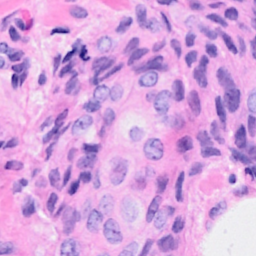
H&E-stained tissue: Breast